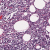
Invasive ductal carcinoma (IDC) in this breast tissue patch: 1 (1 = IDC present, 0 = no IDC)